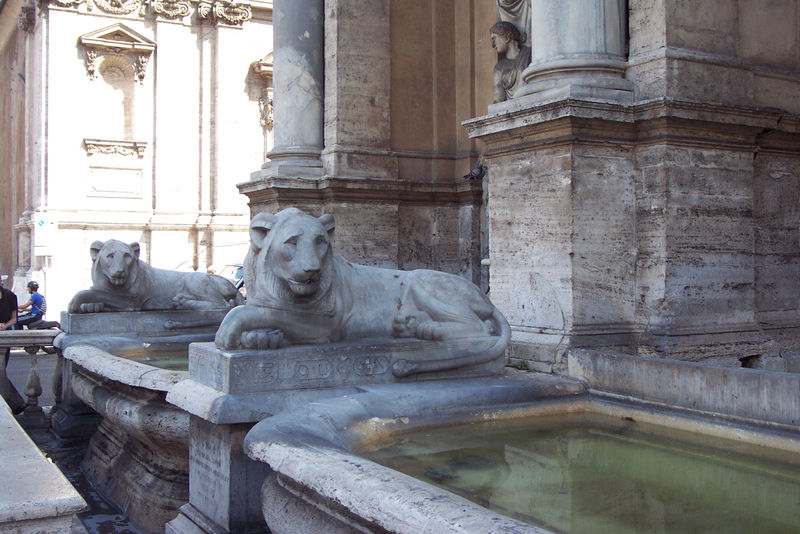
Titel: Acqua Felice (Moses-Brunnen)
Künstler: Domenico Fontana
Standort: Rom, Piazza S. Bernardo (EU - I - Latium)
Schlagwörter: wasser, menschen, marmor, sockel, brunnen, mähne, schwanz, italien, pfoten, podest, liegend, becken, rom, löwen, wasserbecken, skulp